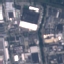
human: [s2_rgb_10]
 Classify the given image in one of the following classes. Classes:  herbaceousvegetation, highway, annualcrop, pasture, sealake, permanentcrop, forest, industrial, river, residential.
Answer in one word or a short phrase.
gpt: Industrial